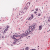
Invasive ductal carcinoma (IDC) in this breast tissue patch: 0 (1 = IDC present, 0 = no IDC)